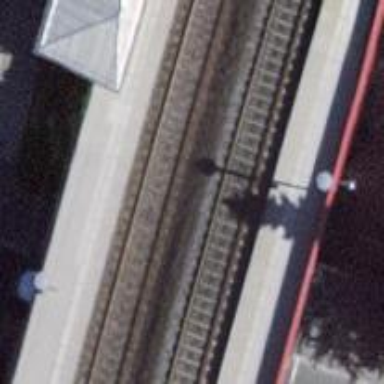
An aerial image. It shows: Public transport stop position along the railway.